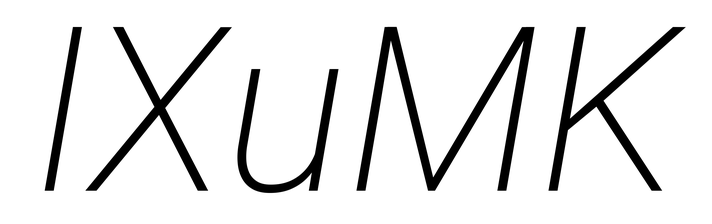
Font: Roboto-Italic_ExtraLight_Italic